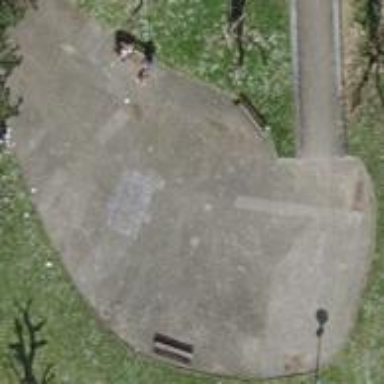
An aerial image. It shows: Pedestrian path with asphalt surface.